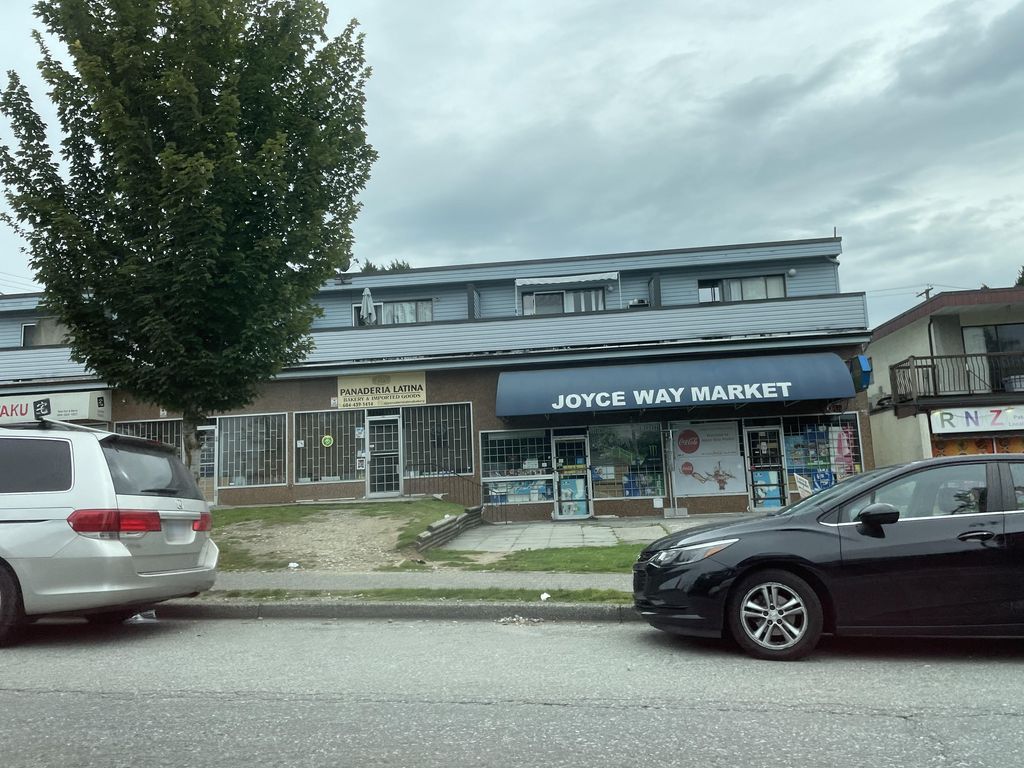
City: vancouver